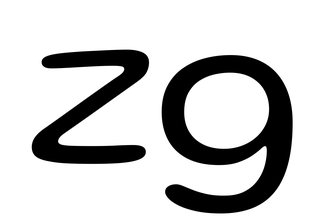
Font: Gluten_Light